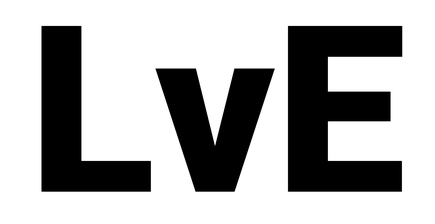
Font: Roboto_Black